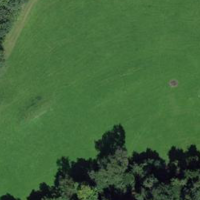
EUNIS habitat code: 25
Species observed at this site:
Vaccinium myrtillus
Cyaniris semiargus